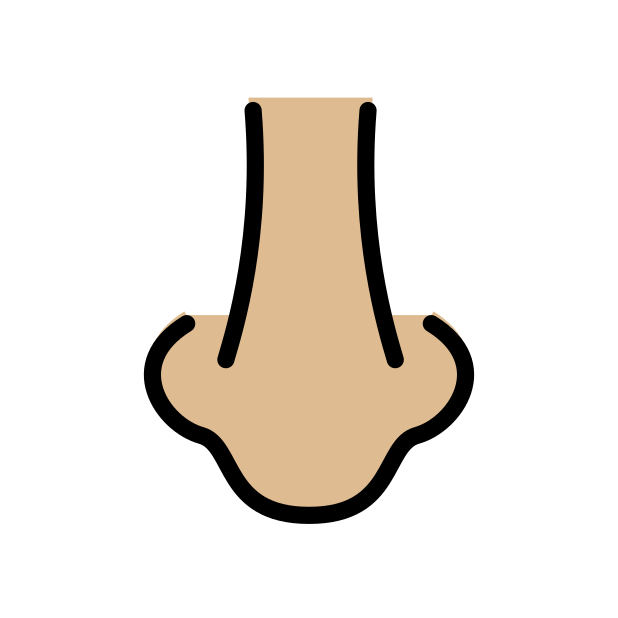
nose: medium-light skin tone